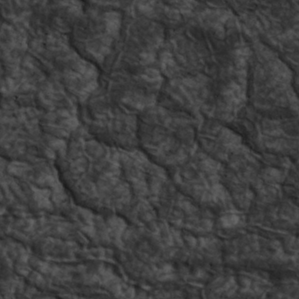
Label: non_frost